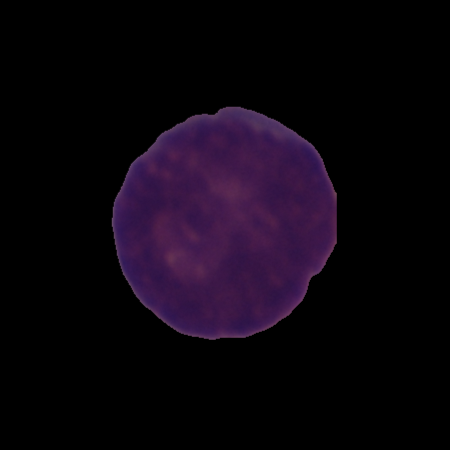
Label: cancer